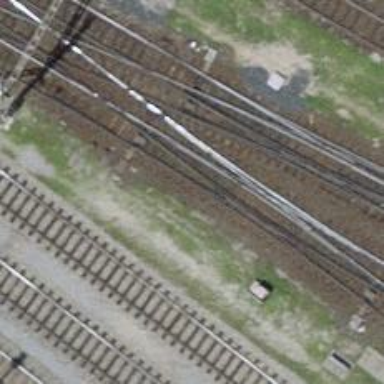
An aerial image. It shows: Rail yard with electrified rails and single track.